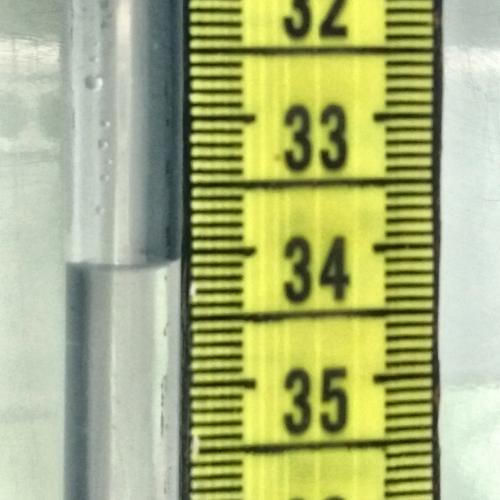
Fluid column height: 34.1 cm